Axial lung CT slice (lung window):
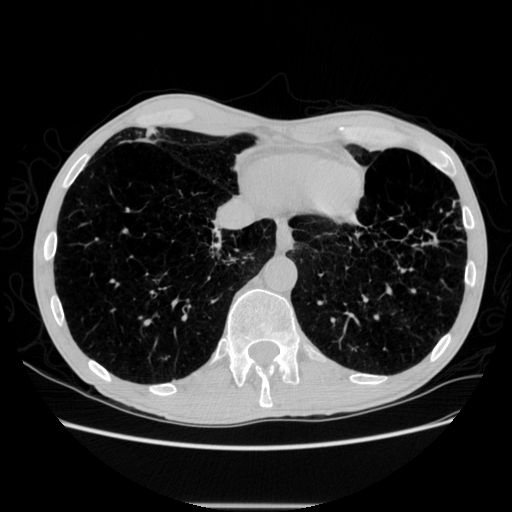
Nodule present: no